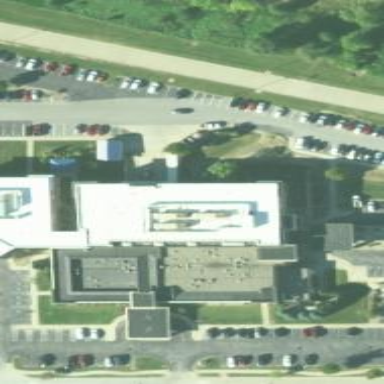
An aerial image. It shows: Hospital building.